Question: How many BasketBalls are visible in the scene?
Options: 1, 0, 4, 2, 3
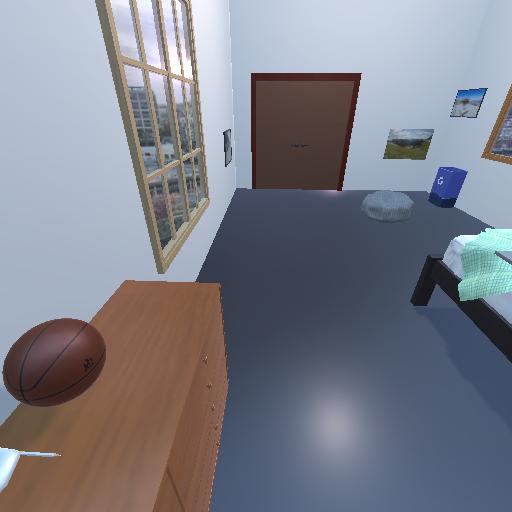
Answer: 1